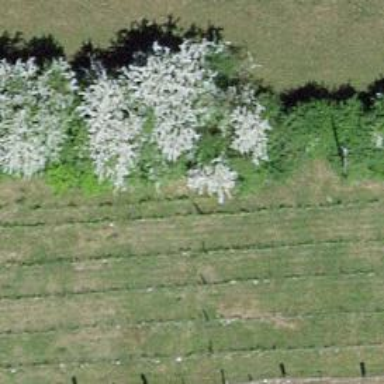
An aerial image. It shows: Hedge acting as barrier.